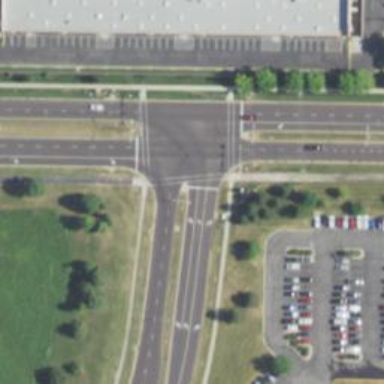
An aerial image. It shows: Solid stop line on the road marking.